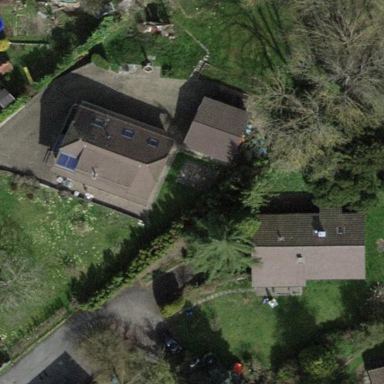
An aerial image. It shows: Garden surrounded by fence.